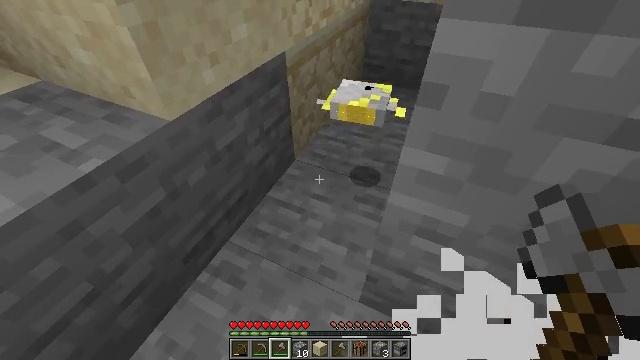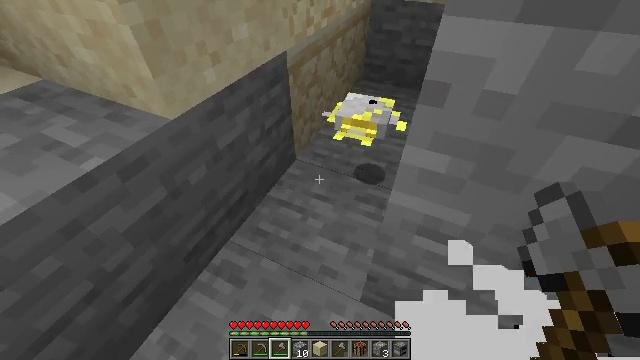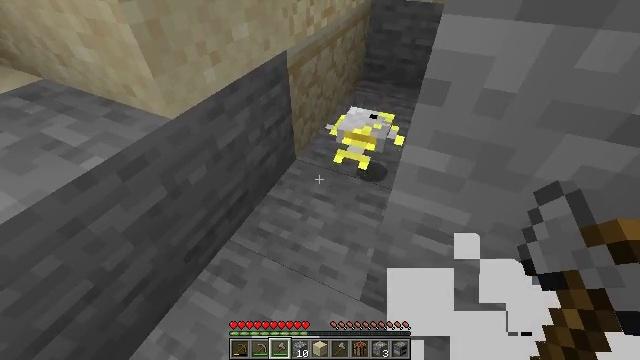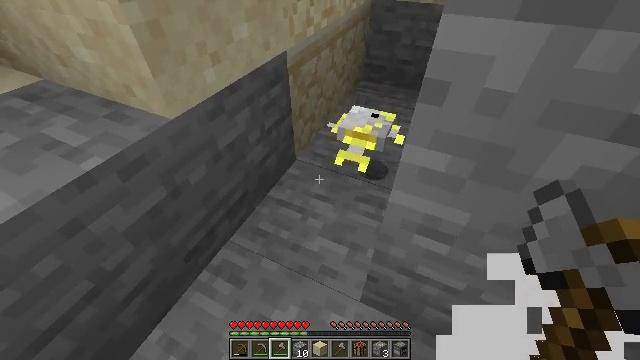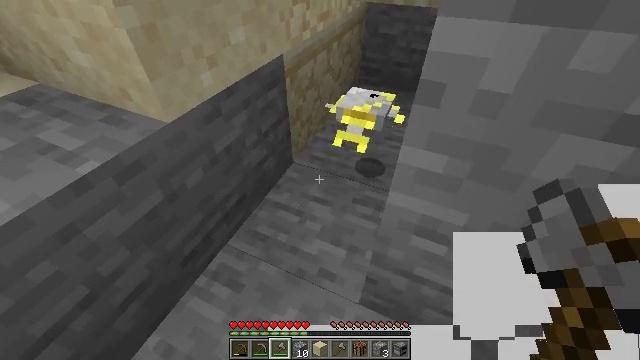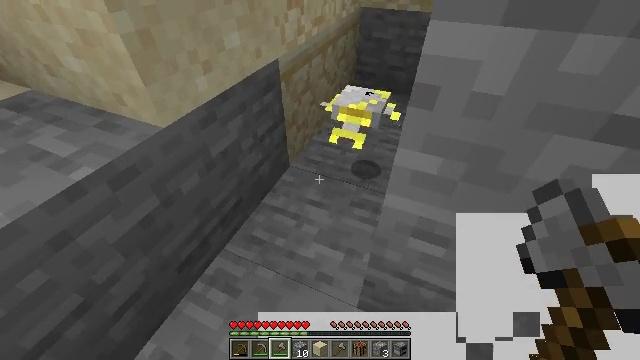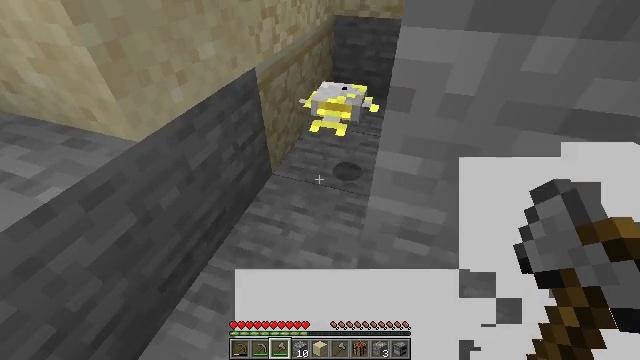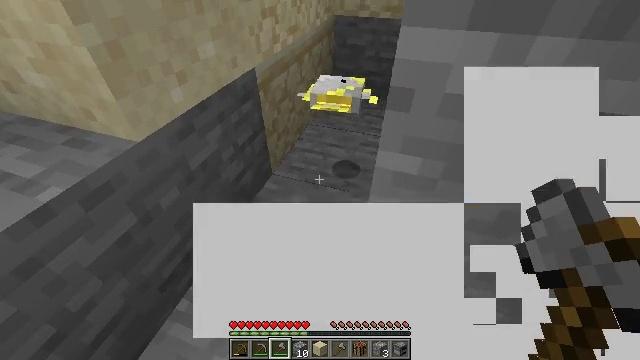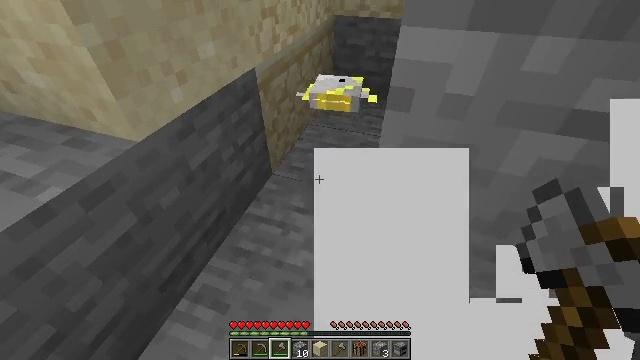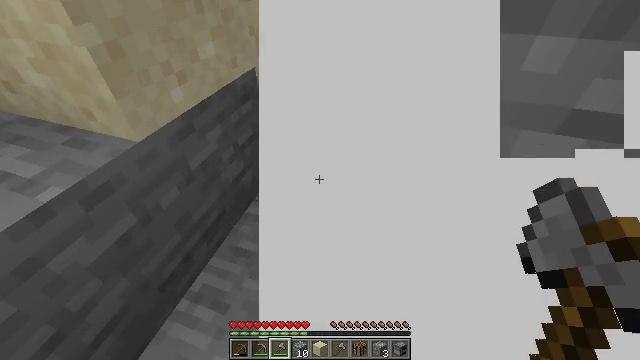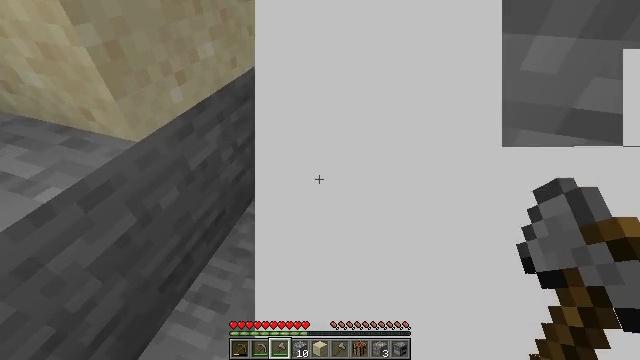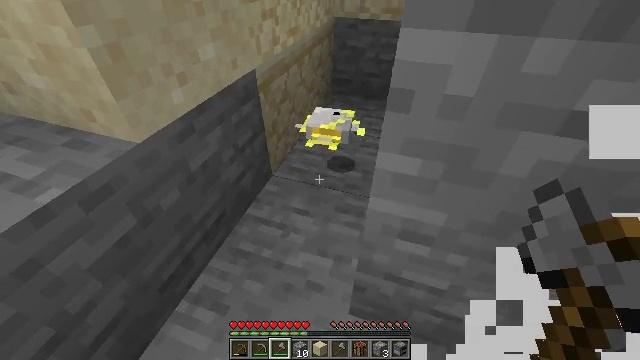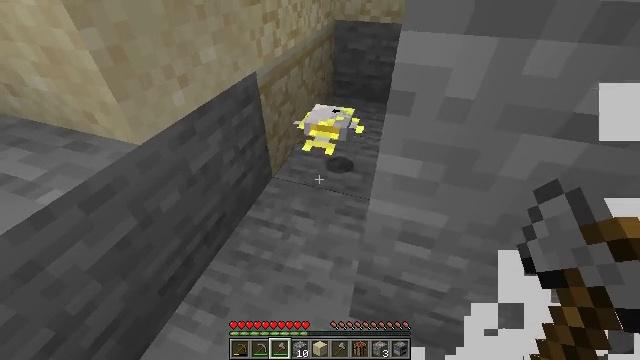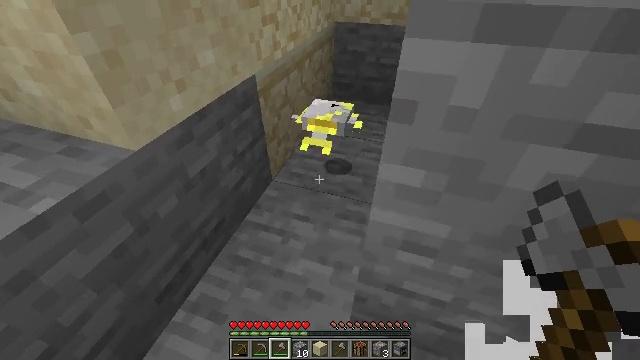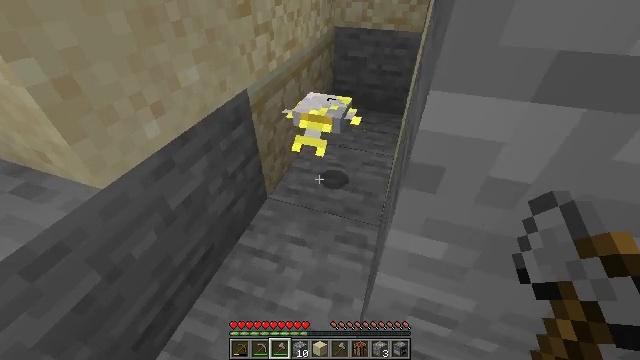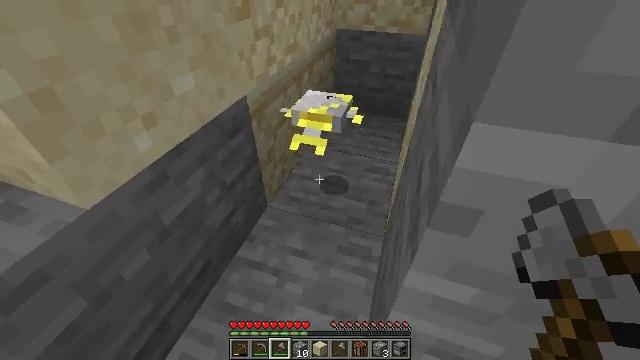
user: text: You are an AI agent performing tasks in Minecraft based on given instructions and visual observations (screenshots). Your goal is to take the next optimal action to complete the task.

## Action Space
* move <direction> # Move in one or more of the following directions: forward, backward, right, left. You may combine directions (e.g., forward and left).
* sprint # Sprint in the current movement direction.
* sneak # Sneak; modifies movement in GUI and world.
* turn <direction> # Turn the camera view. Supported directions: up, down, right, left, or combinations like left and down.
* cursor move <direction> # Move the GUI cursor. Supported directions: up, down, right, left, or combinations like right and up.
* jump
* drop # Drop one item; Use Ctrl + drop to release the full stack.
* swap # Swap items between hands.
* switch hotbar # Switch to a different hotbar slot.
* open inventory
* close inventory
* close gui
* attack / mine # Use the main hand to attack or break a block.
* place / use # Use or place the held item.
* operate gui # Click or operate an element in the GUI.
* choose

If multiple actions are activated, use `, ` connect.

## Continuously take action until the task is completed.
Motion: motion action
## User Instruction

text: Catch and kill the tropical fish.
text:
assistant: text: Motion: no_op
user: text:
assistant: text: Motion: no_op
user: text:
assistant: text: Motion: no_op
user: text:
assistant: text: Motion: no_op
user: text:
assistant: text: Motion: turn right
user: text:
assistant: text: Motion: turn right and up
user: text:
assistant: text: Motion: no_op
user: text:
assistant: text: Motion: no_op
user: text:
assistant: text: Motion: no_op
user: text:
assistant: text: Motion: no_op
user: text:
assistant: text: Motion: no_op
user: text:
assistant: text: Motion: no_op
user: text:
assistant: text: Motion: move forward
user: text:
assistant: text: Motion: move forward
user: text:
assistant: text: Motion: move forward
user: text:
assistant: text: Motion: move forward
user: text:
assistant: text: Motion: move forward
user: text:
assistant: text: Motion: move forward
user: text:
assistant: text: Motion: no_op
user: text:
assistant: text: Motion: no_op
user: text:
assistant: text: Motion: no_op
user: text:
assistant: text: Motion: no_op
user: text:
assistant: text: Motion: no_op
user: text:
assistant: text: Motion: no_op
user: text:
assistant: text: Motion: turn right
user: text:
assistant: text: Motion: no_op
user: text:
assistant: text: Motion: no_op
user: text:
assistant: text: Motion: turn right and up
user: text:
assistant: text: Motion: turn right and up
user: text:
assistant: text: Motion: no_op